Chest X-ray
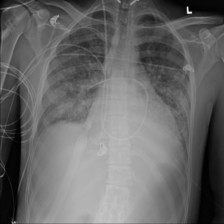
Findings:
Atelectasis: negative
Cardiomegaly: negative
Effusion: negative
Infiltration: positive
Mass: negative
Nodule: negative
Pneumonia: negative
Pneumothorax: negative
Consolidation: negative
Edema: negative
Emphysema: negative
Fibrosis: negative
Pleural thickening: negative
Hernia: negative